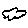
Label: cloud